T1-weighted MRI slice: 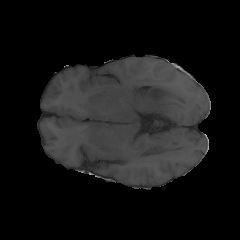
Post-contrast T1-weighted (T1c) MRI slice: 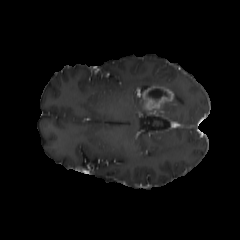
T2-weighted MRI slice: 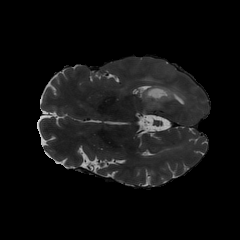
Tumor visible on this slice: yes